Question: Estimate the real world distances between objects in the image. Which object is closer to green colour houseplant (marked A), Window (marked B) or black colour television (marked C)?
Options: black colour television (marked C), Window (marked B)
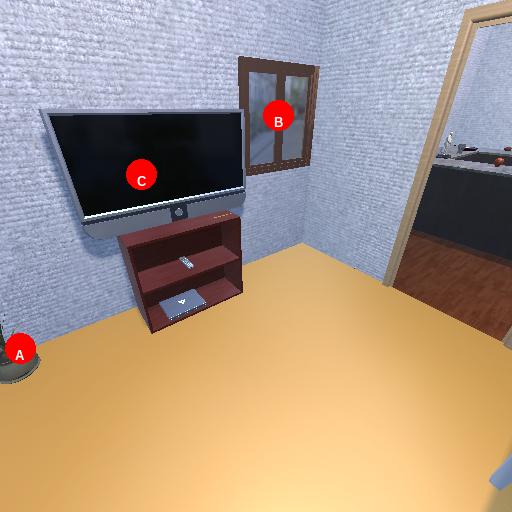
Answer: black colour television (marked C)